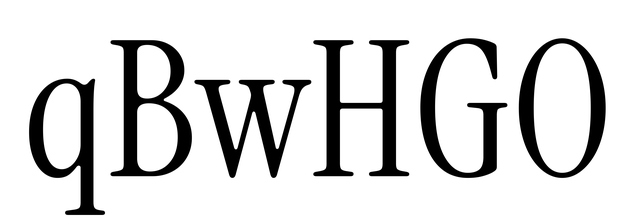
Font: InstrumentSerif-Regular